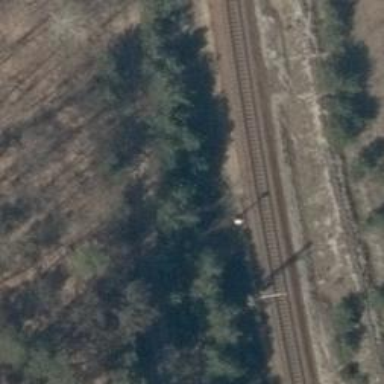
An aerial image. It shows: Railway signal.